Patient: sex F, age 28
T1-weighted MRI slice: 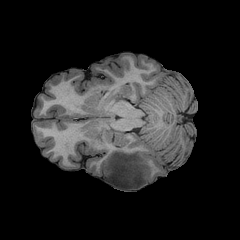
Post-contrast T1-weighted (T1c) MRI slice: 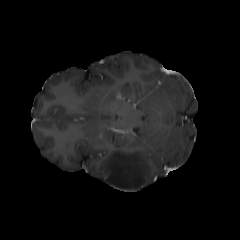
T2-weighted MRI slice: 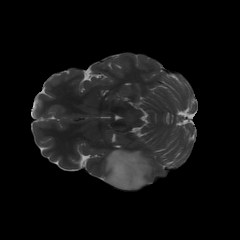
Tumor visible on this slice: yes
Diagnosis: Astrocytoma, IDH-mutant
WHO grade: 2